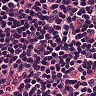
Metastatic tissue present: no